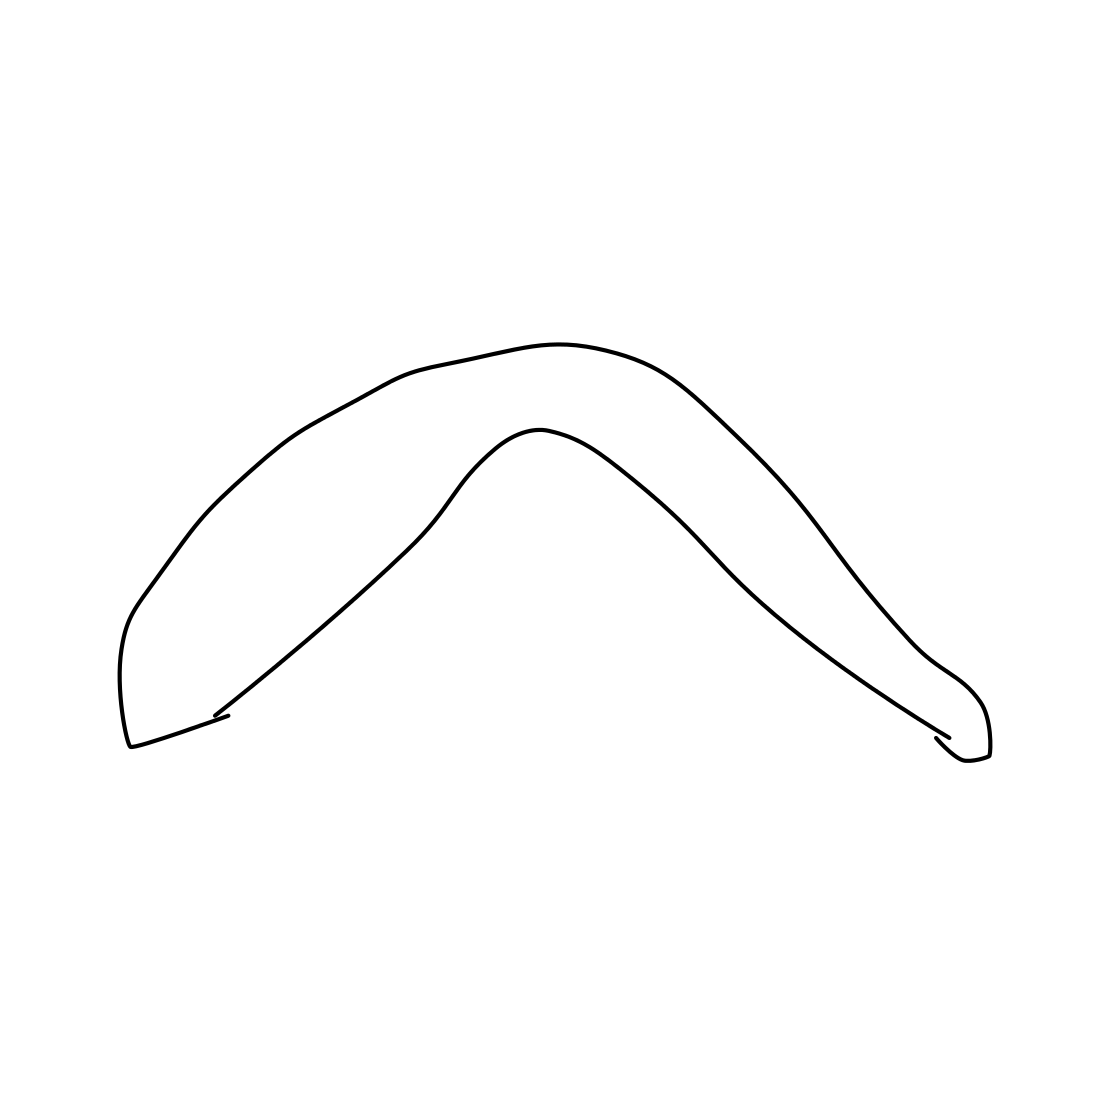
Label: boomerang